Question: I created an Android app and need to make it difficult for users to stop the main service that the app spawns during its startup process. This is for a rooted Jelly Bean 4.1.2 device. Here are some steps I've taken so far:
- - - 'android:allowClearUserData="false"'
The steps I've taken so far takes care of a user would stop/disable an app/process; however, when you check the running apps list in Settings -> Application manager -> Running, users can still hit the 'Stop' button on the long-running service that was started by the app (see picture below):

Is there any way to prevent users from stopping the service here? Or what's the best way to restart a service when a user hits this stop button? I tried putting some code in the service's onDisable() function, but that function does not seem to be called in this case.
Any help would be appreciated!
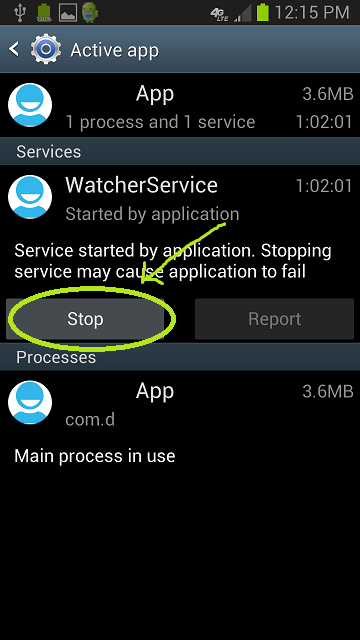
Answer: > Is there any way to prevent users from stopping the service here?
Having your app be a device administrator probably blocks this. It definitely blocks the "Force Stop" option.
> I tried putting some code in the service's onDisable() function, but that function does not seem to be called in this case.
Since there is no 'onDisable()' on a 'Service', this is not surprising.
> This is a security app for an enterprise, so its expected to be continuously running.
There is nothing intrinsic to "a security app for an enterprise" that would require it "to be continuously running".